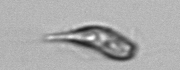
Label: Euglena